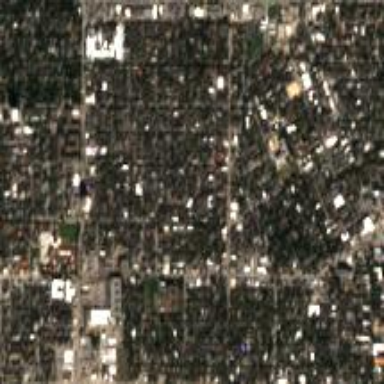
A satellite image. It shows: Residential area composed of single-family homes.